Question: I'm currently following a tutorial on jdbc, I've been following the steps however I'm stuck in this:

The IDE doesn't recognize 'DriverManager', it doesn't suggest any imports either. How can I fix this?
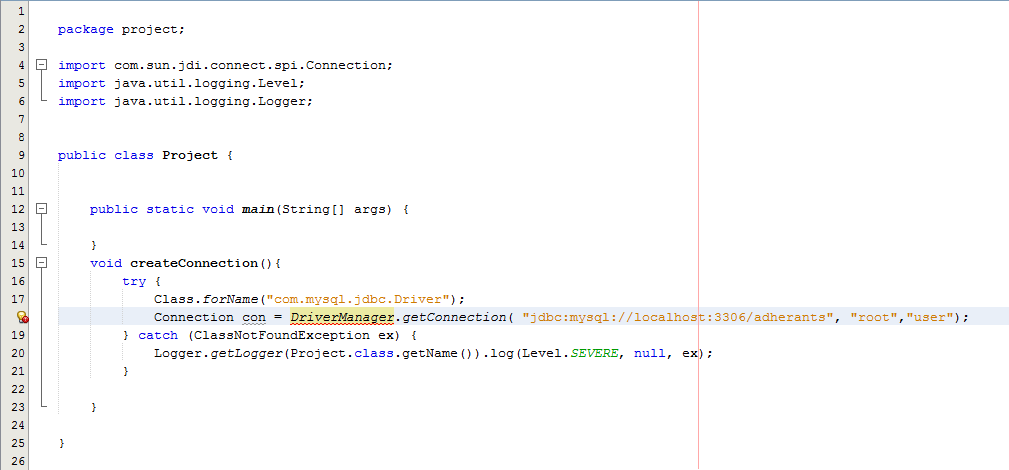
Answer: <URL> or 'JDBC'.
You have imported the class, 'Connection' from 'JDI' API rather than 'JDBC' API.
Address then following things in your code:
1. Import the classes from java.sql package as follows:
'''
java.sql.Connection;
java.sql.DriverManager;
'''
1. Note that Class.forName() is not needed since JDBC 4.0.